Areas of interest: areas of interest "Sanyang Golf & Country Club"
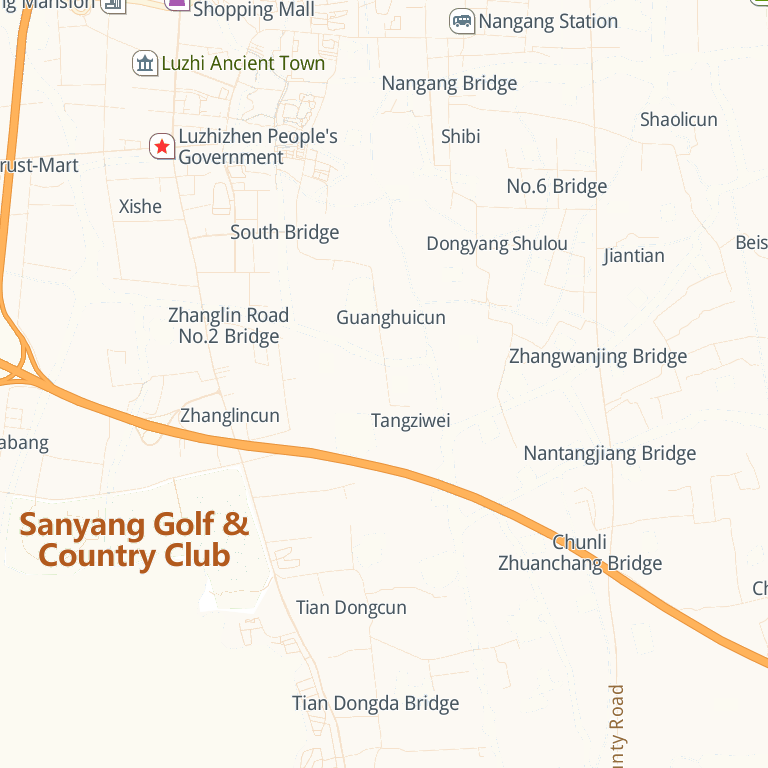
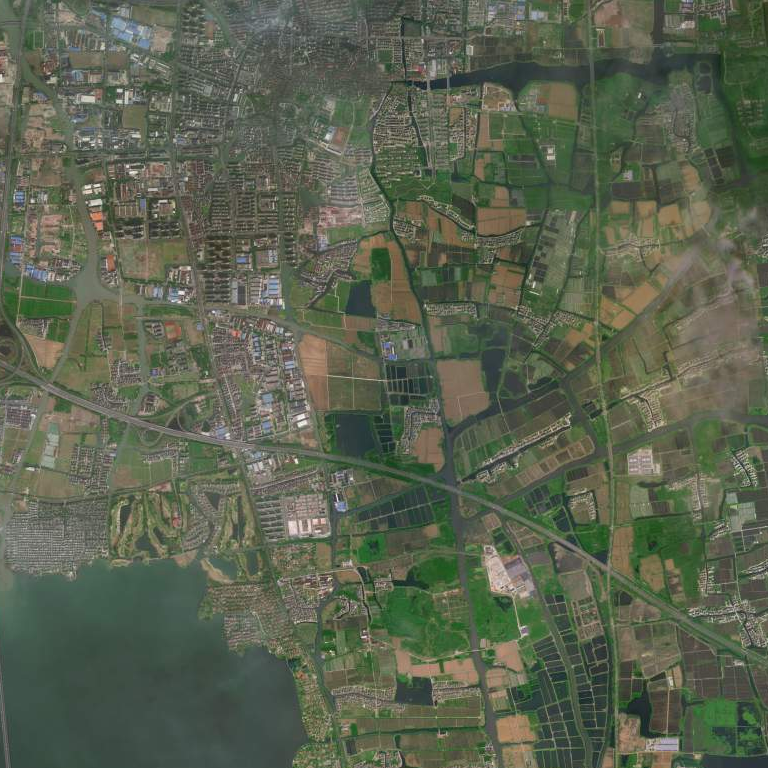